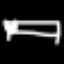
Label: bed